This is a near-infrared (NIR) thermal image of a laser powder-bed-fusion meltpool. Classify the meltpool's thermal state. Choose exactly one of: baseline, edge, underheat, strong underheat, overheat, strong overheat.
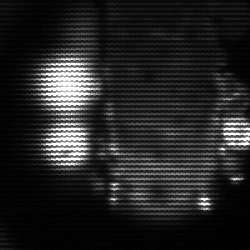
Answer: strong underheat